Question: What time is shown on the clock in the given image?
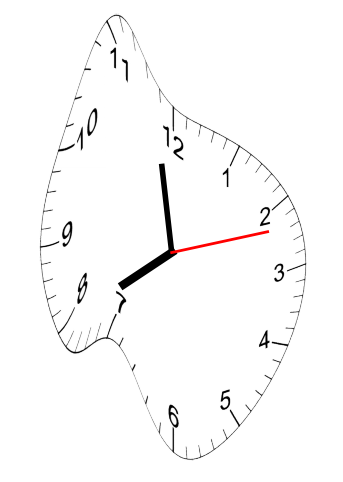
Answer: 07:58:12